Field crop: maize
Growth stage: 1
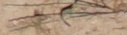
Species: lolium